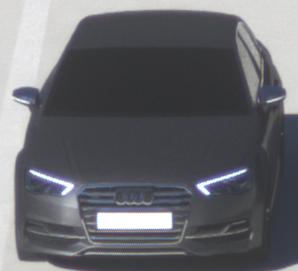
Make: Audi
Model: S3
Detailed model: 8V
Model produced from: 2013
Model produced until: 2020
Doors: 4
Color: gray
Road condition: dry road
Daytime: morning or afternoon
Contrast: high contrast